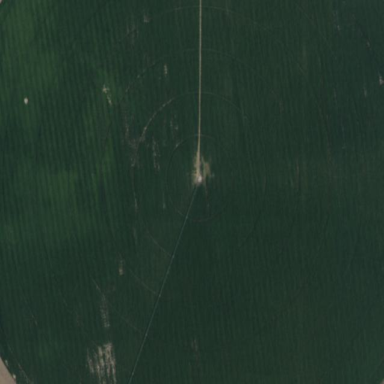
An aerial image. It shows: Farmland with pivot irrigation system.